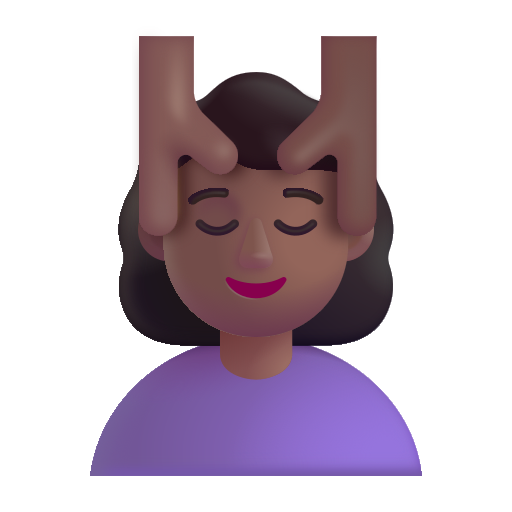
woman getting massage color  dark